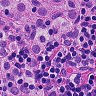
Metastatic tissue present: no